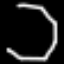
Label: octagon